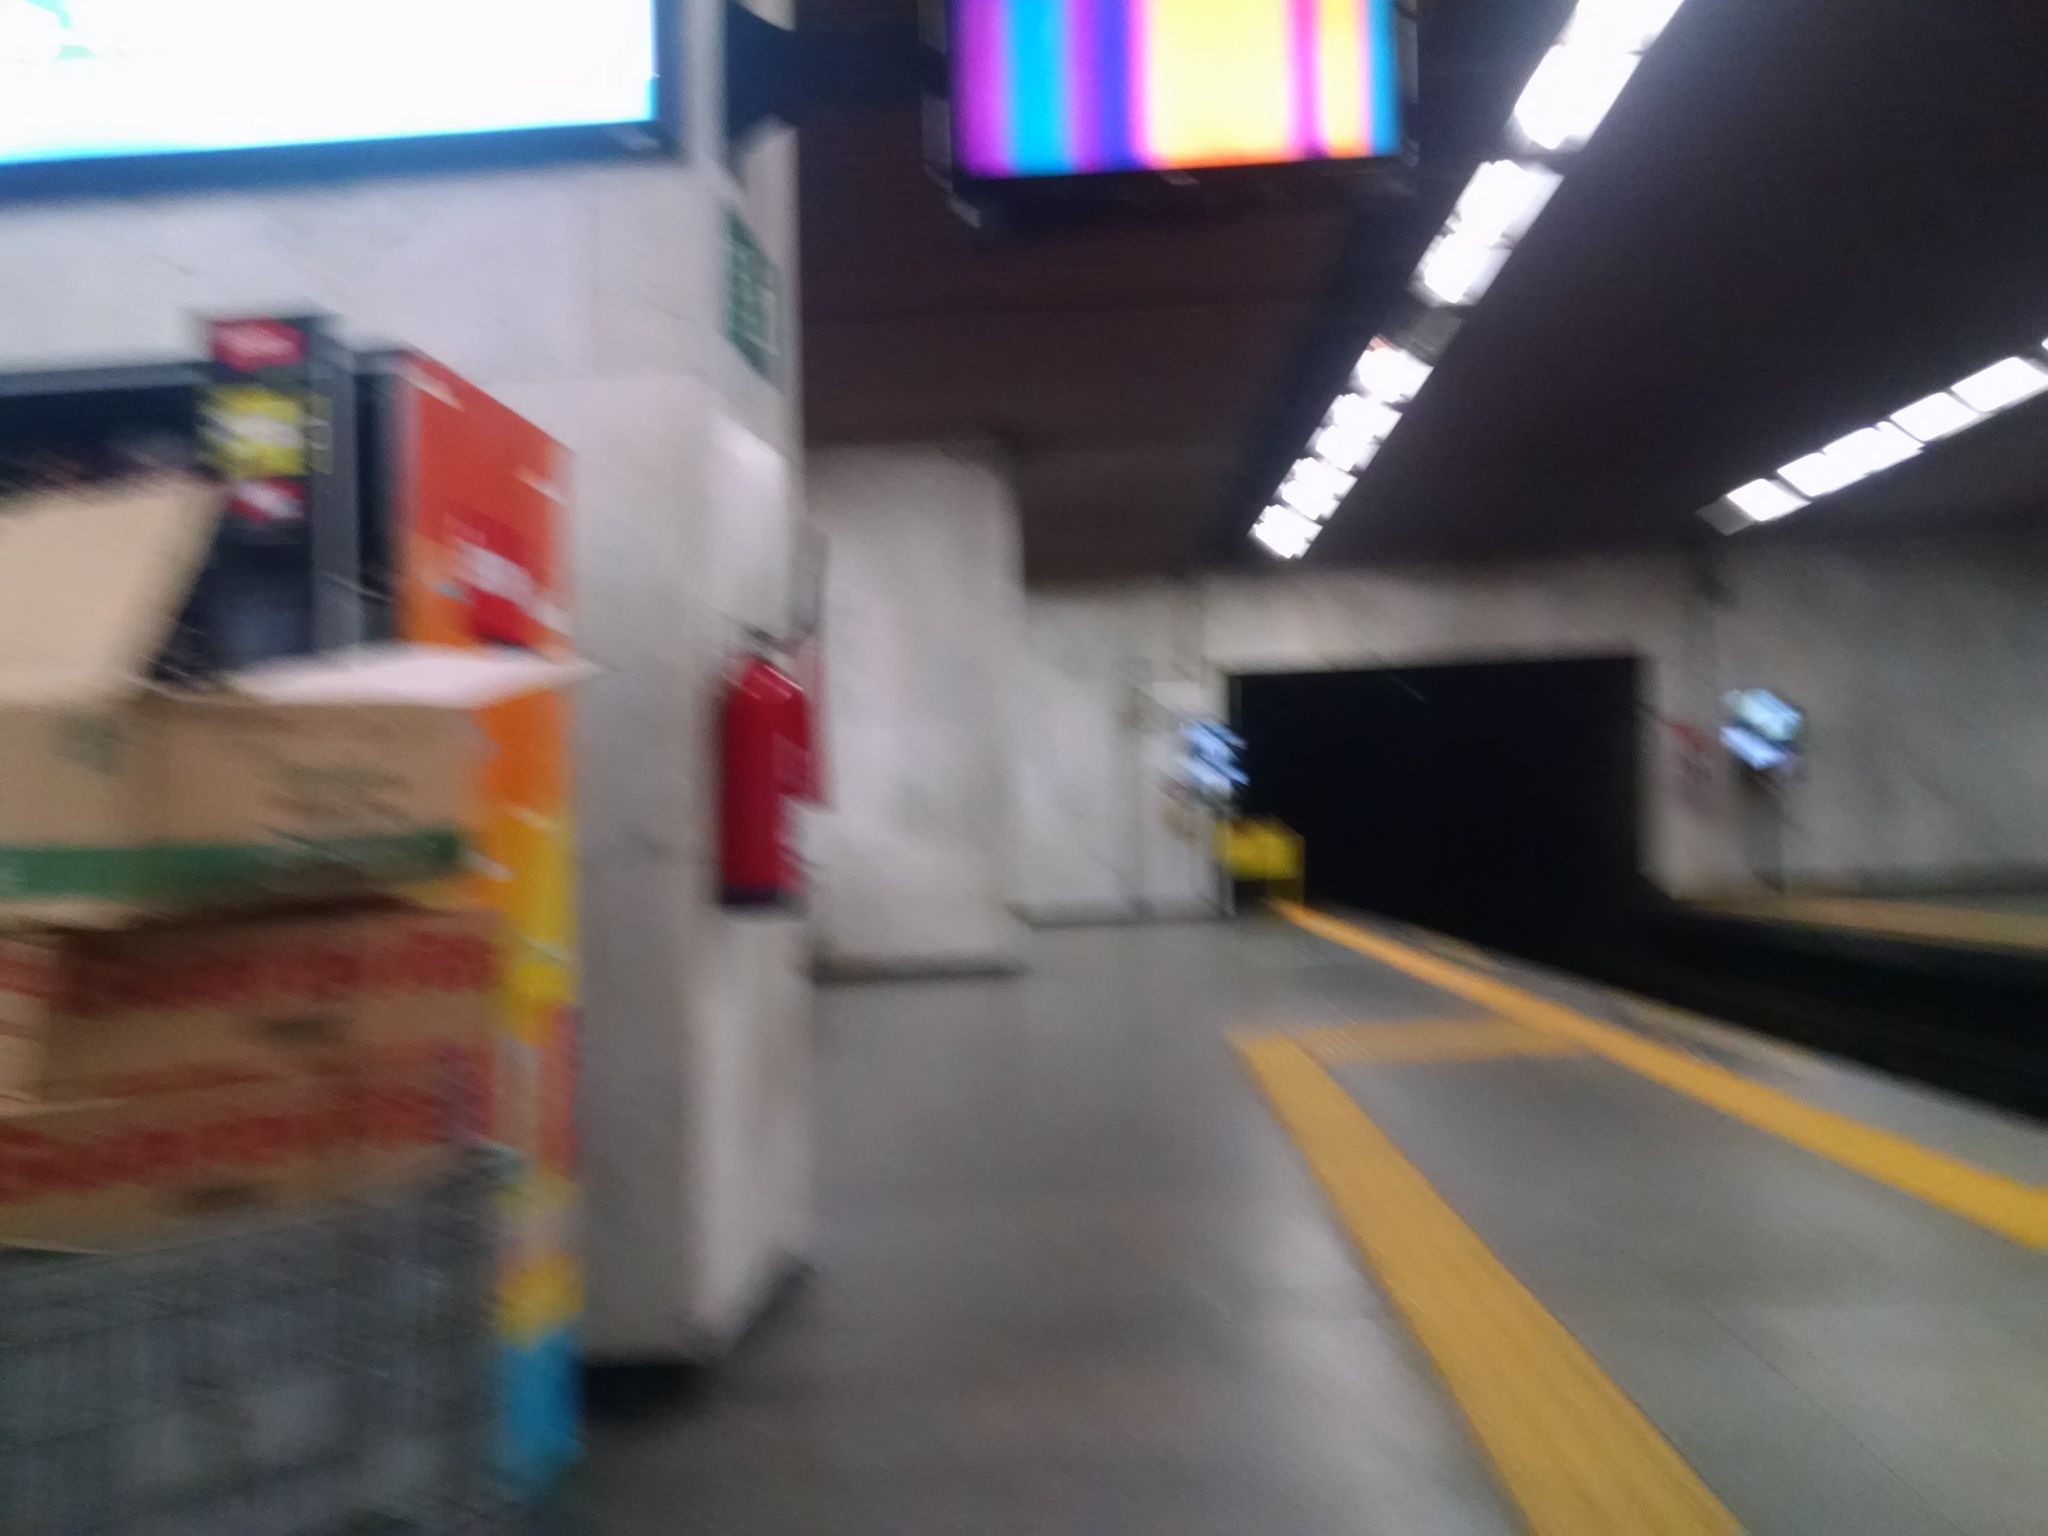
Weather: rainy
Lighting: day
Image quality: slightly poor
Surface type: walking surface
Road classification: footway
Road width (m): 10.0
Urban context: urban centre
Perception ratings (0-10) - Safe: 1.35, Lively: 4.77, Beautiful: 3.51, Boring: 4.61, Depressing: 4.53, Wealthy: 4.23